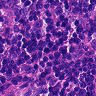
Metastatic tissue present: no